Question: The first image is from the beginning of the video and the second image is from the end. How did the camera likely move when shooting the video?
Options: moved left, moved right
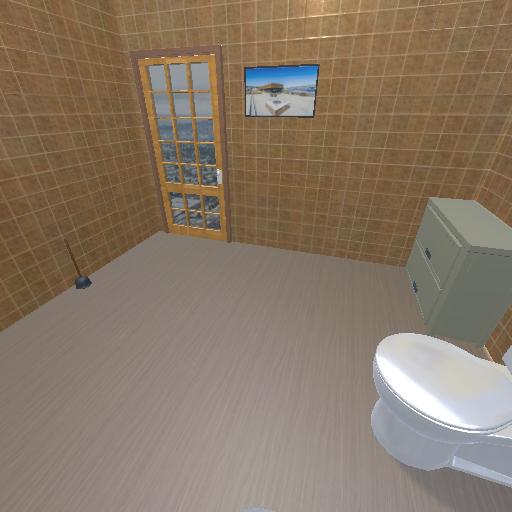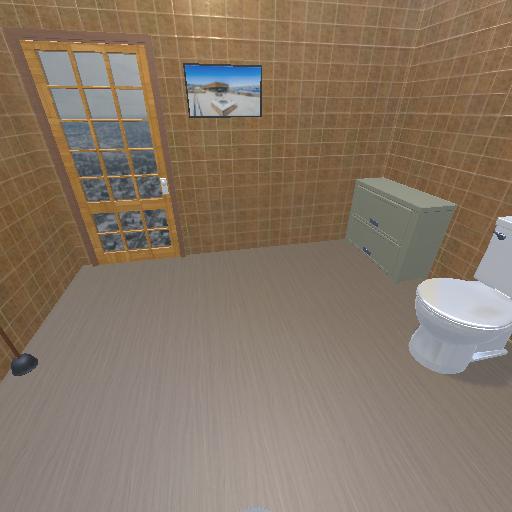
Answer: moved left